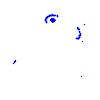
Particle: pion